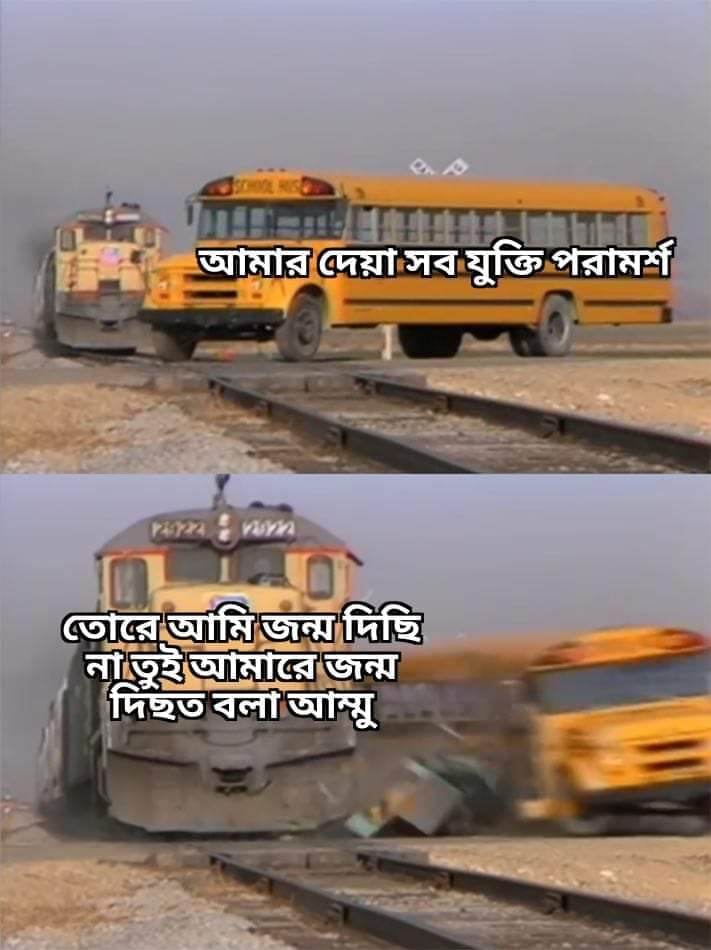
Caption: আমার দেয়া সব যুক্তি পরামর্শ     তোরে আমি জন্ম দিছি না তুই আমারে জন্ম দিছত বলা আম্মু
Label: non-hate